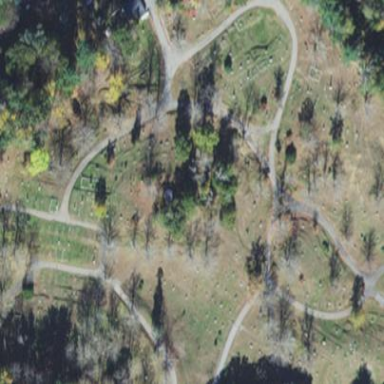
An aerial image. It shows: Cemetery with historic significance.